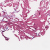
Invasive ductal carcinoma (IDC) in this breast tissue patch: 0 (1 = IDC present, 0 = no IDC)